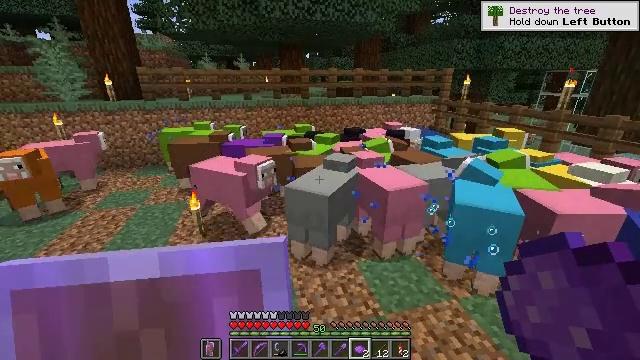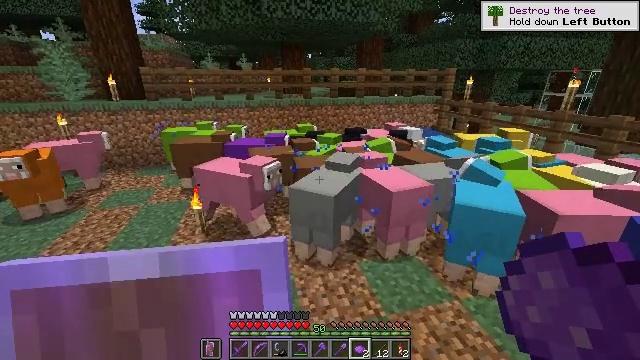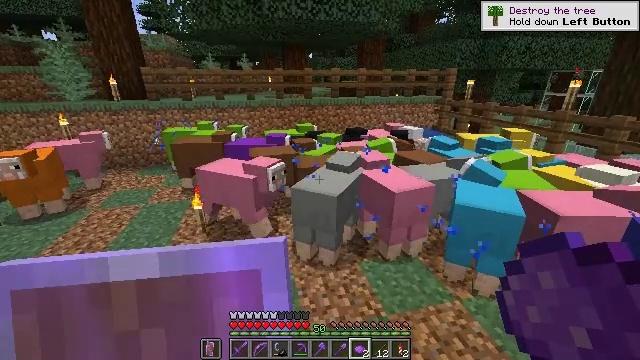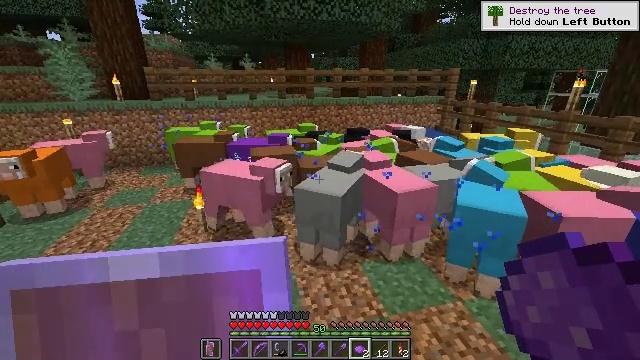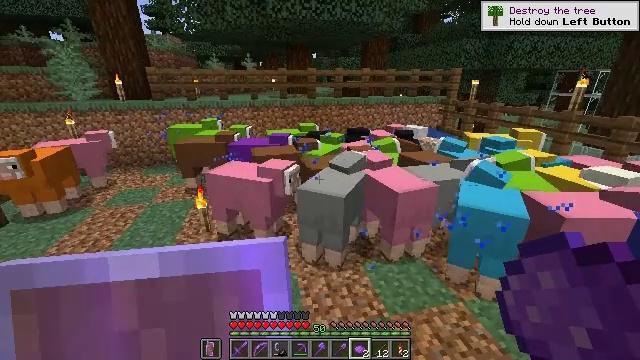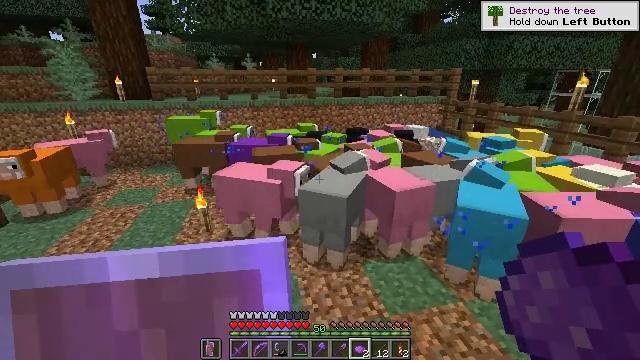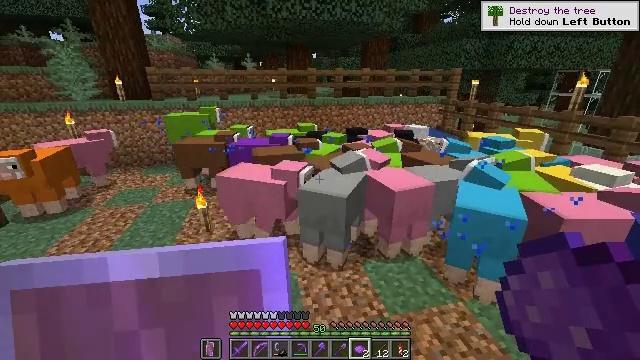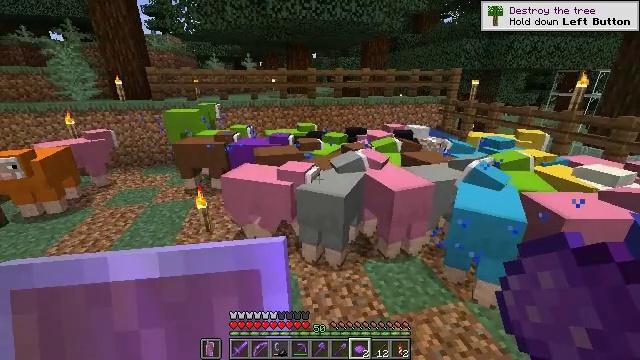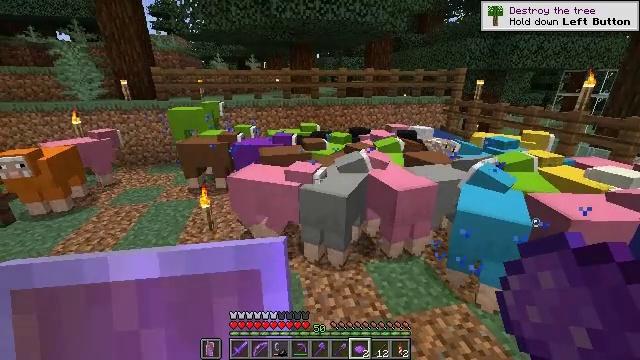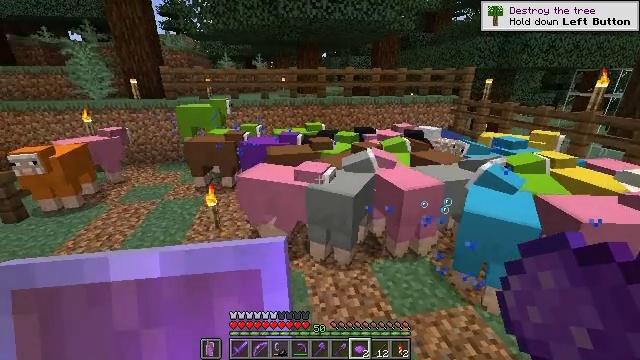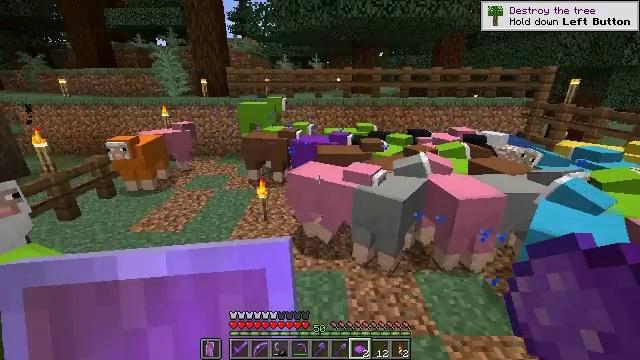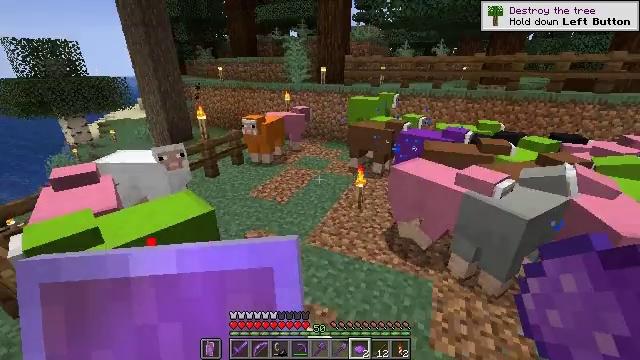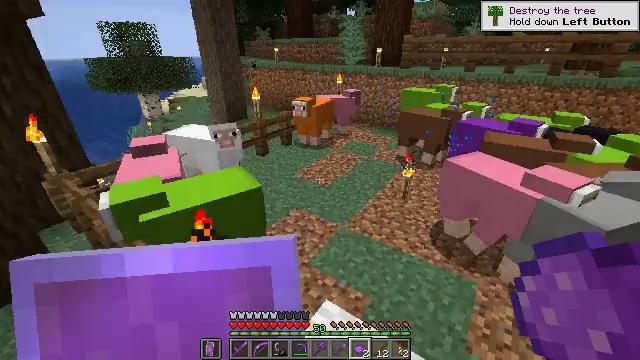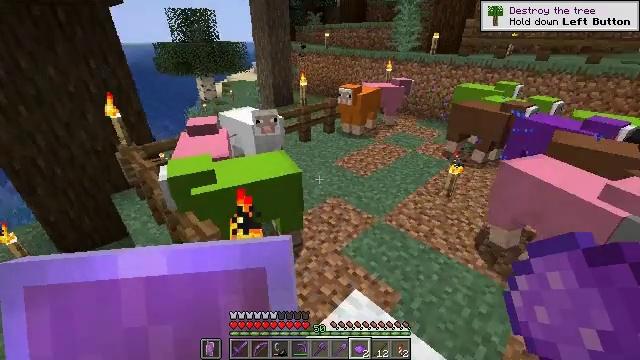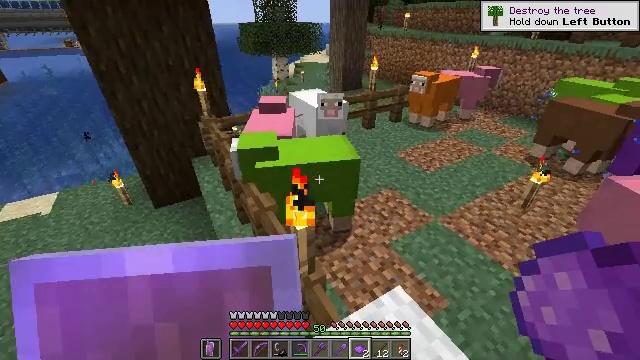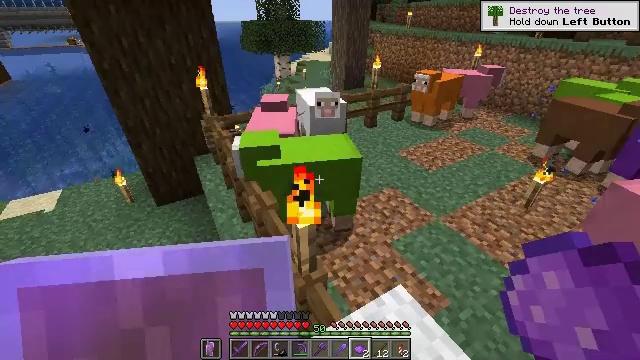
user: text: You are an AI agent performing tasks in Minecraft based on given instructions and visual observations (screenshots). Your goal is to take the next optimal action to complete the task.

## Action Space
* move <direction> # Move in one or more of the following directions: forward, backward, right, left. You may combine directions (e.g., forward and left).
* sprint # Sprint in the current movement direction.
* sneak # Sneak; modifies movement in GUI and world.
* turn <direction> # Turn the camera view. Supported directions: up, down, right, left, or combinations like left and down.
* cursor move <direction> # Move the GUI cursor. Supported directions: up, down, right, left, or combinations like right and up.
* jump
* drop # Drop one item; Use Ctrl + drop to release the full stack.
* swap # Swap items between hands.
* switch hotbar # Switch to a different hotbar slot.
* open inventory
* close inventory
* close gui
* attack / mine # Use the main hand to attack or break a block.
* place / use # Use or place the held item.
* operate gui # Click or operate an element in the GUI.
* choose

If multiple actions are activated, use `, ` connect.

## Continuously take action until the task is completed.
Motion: motion action
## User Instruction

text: Combine a banner with purple dye to make a purple banner.
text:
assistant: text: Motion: no_op
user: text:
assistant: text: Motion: no_op
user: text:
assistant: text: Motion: no_op
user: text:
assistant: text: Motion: no_op
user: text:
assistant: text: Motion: no_op
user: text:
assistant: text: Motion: no_op
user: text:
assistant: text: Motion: no_op
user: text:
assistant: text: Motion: no_op
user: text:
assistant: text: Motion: turn left
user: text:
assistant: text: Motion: turn left
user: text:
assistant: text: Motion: turn left and down
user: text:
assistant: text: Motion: turn left and down
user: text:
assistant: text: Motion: turn left and down
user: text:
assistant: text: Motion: turn left and down
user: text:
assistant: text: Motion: no_op
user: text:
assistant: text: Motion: no_op
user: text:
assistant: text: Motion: no_op
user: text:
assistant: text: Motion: no_op
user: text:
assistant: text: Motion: no_op
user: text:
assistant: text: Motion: no_op
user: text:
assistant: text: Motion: no_op
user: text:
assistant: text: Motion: no_op
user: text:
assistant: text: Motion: no_op
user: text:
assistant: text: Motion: no_op
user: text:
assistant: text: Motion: no_op
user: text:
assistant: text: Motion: no_op
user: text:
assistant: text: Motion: no_op
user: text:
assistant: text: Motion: no_op
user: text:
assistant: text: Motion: move forward, turn right
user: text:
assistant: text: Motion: move forward, turn right and up